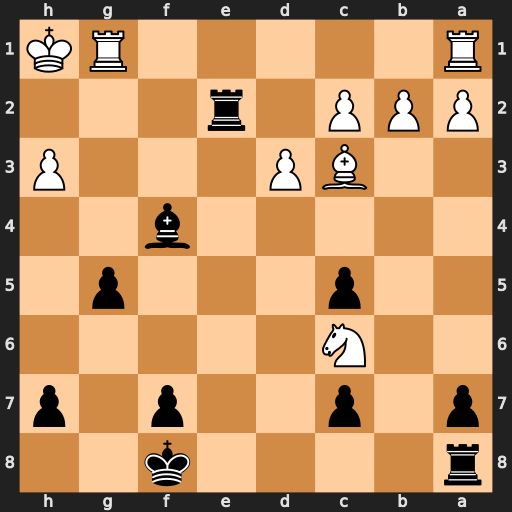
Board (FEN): r4k2/p1p2p1p/2N5/2p3p1/5b2/2BP3P/PPP1r3/R5RK
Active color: b
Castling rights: -
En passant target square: -
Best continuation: Rh2#